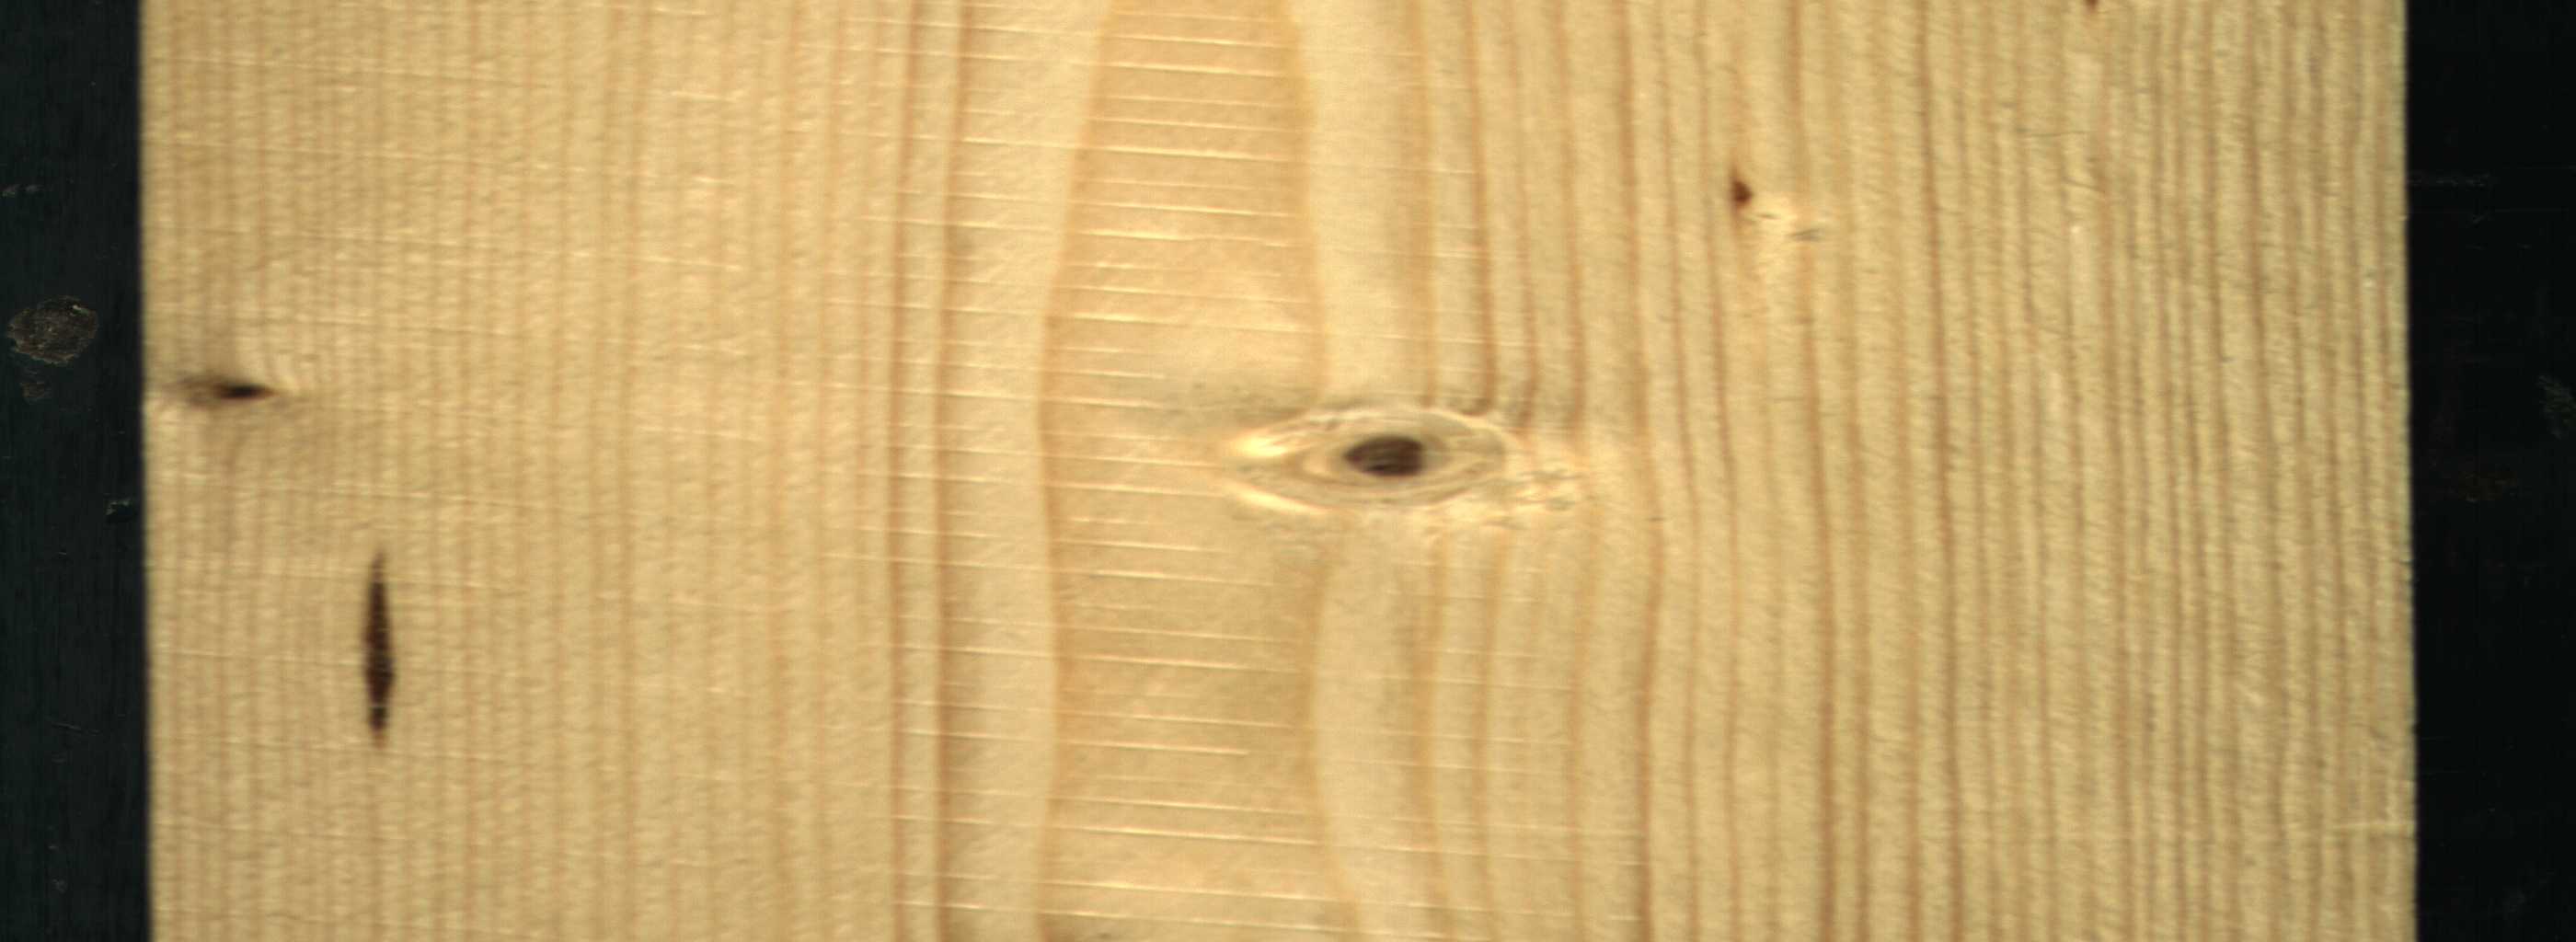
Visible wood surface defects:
resin
Dead_Knot
Dead_Knot